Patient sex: M
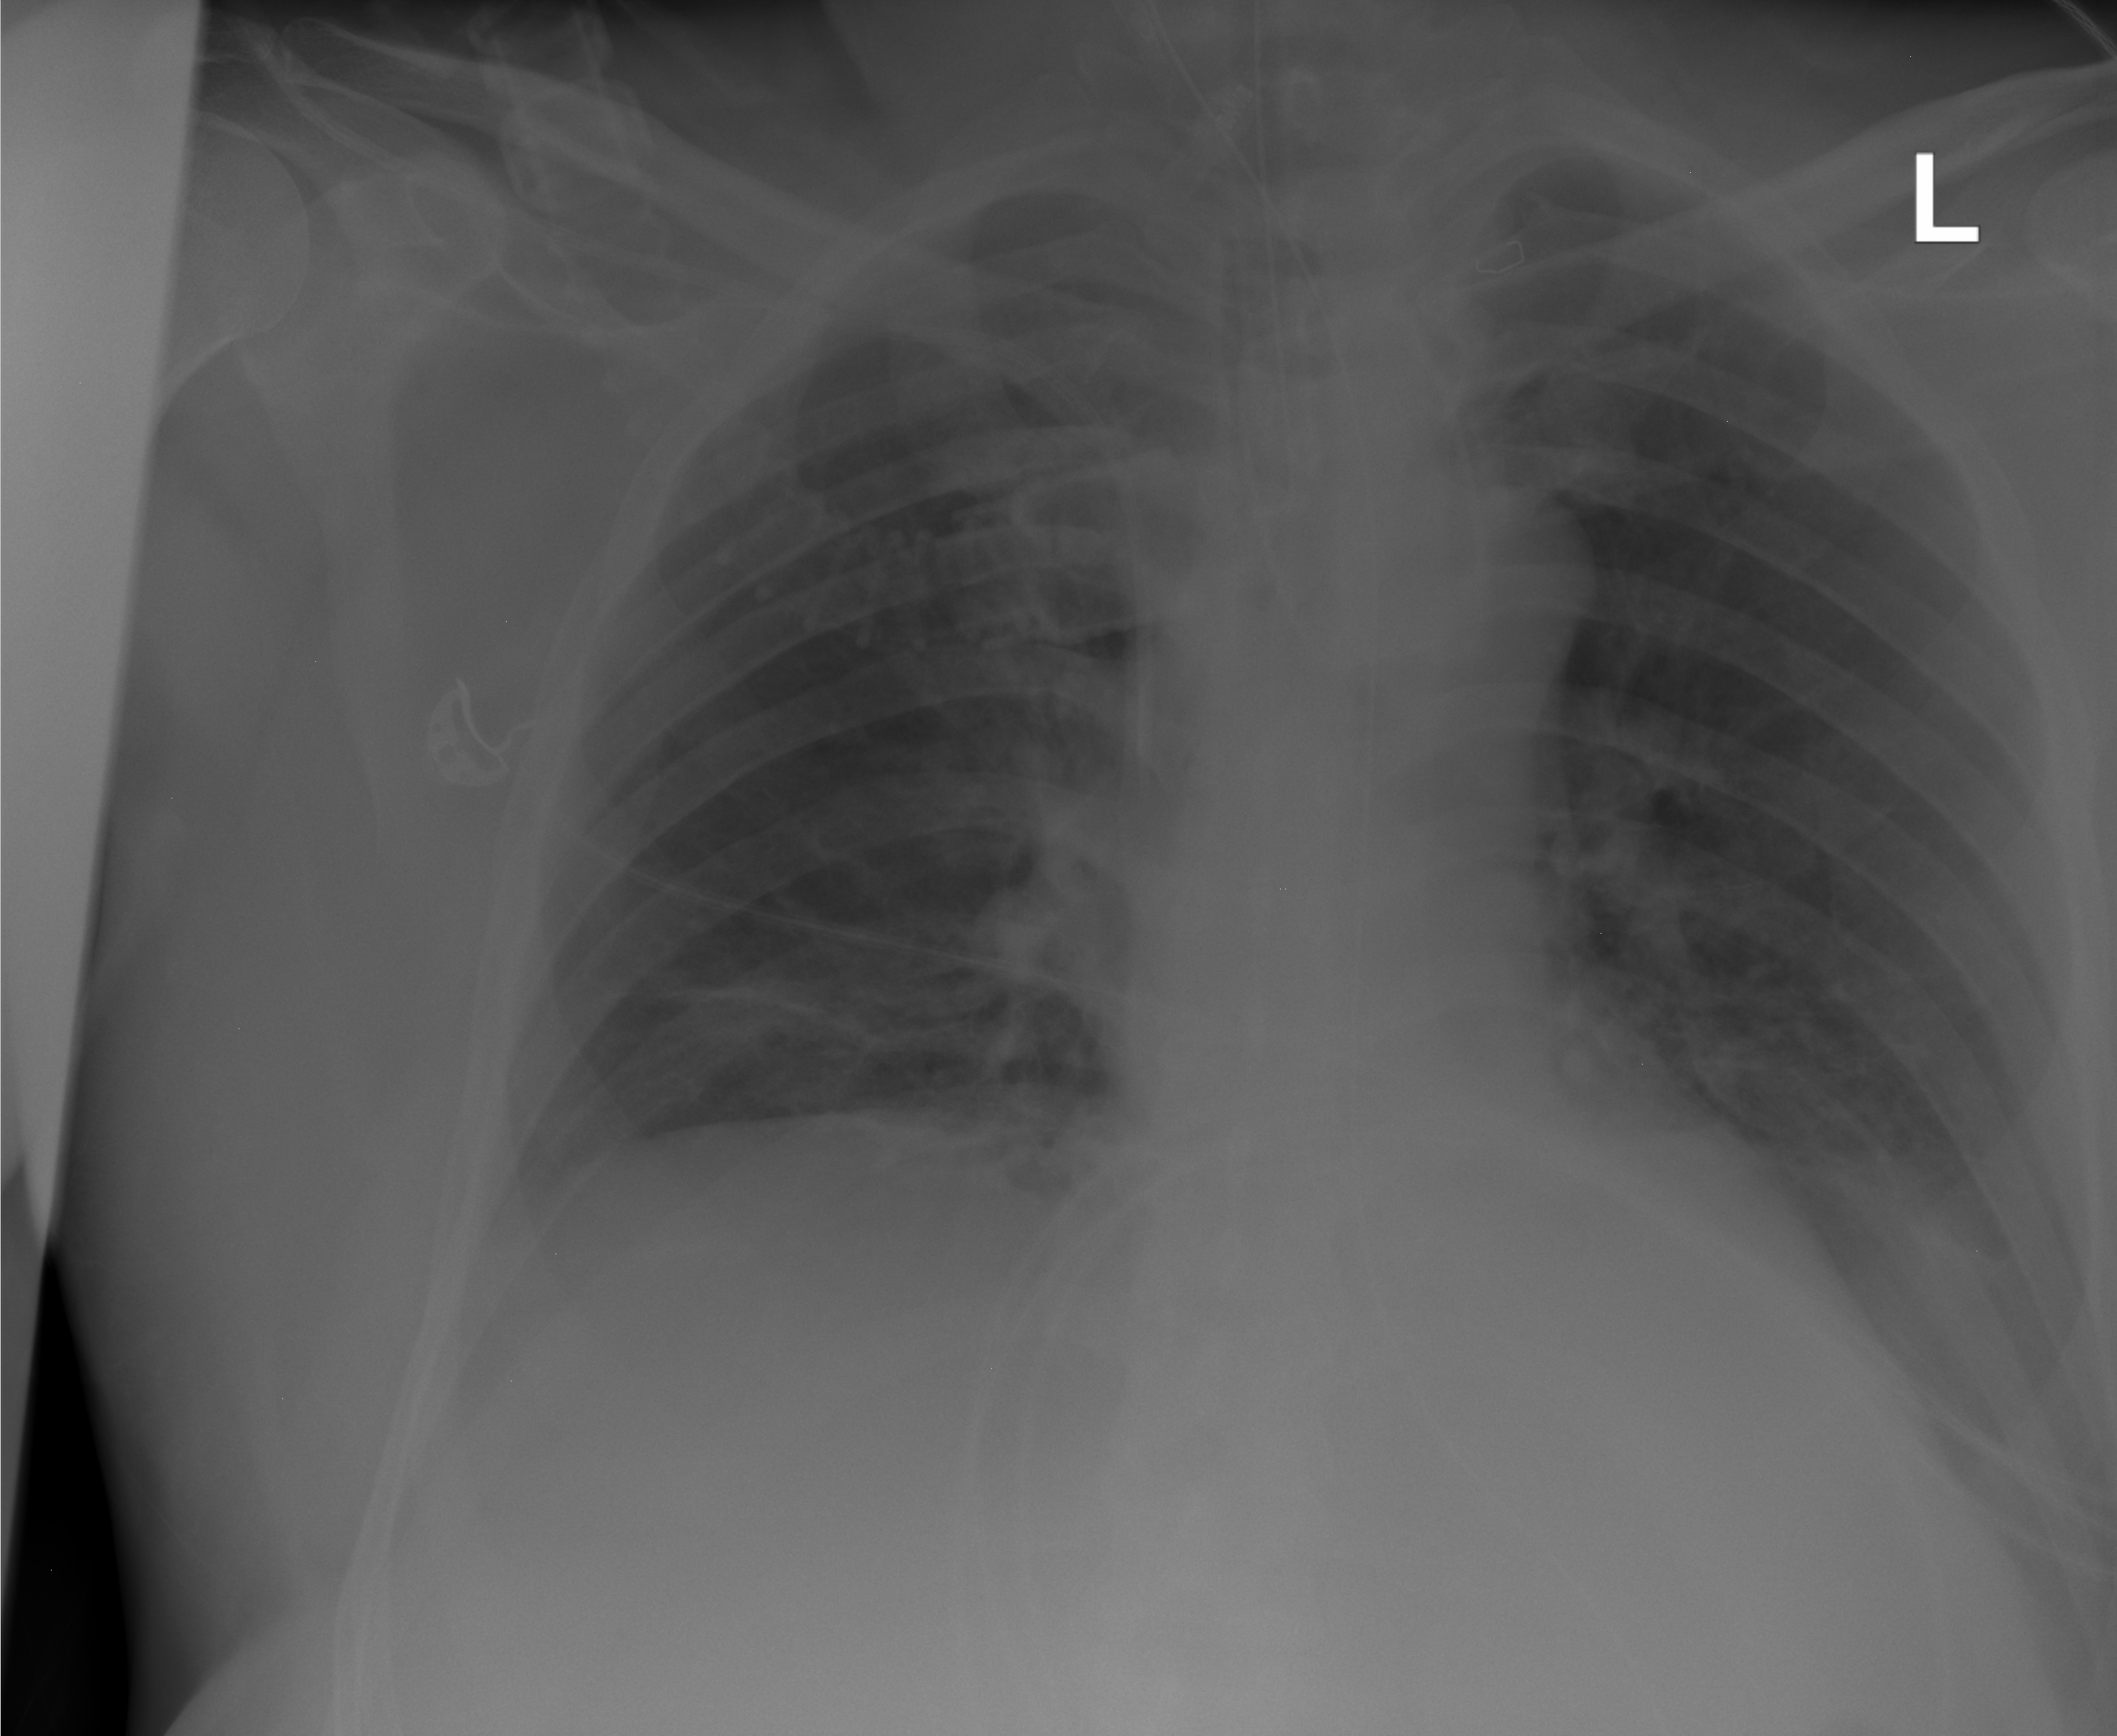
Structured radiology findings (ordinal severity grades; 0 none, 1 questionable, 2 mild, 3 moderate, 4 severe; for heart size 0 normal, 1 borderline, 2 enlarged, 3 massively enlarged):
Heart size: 2
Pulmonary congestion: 0
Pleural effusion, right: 0
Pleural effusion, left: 0
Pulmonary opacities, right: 0
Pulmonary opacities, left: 0
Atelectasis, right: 2
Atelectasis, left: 2